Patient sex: M
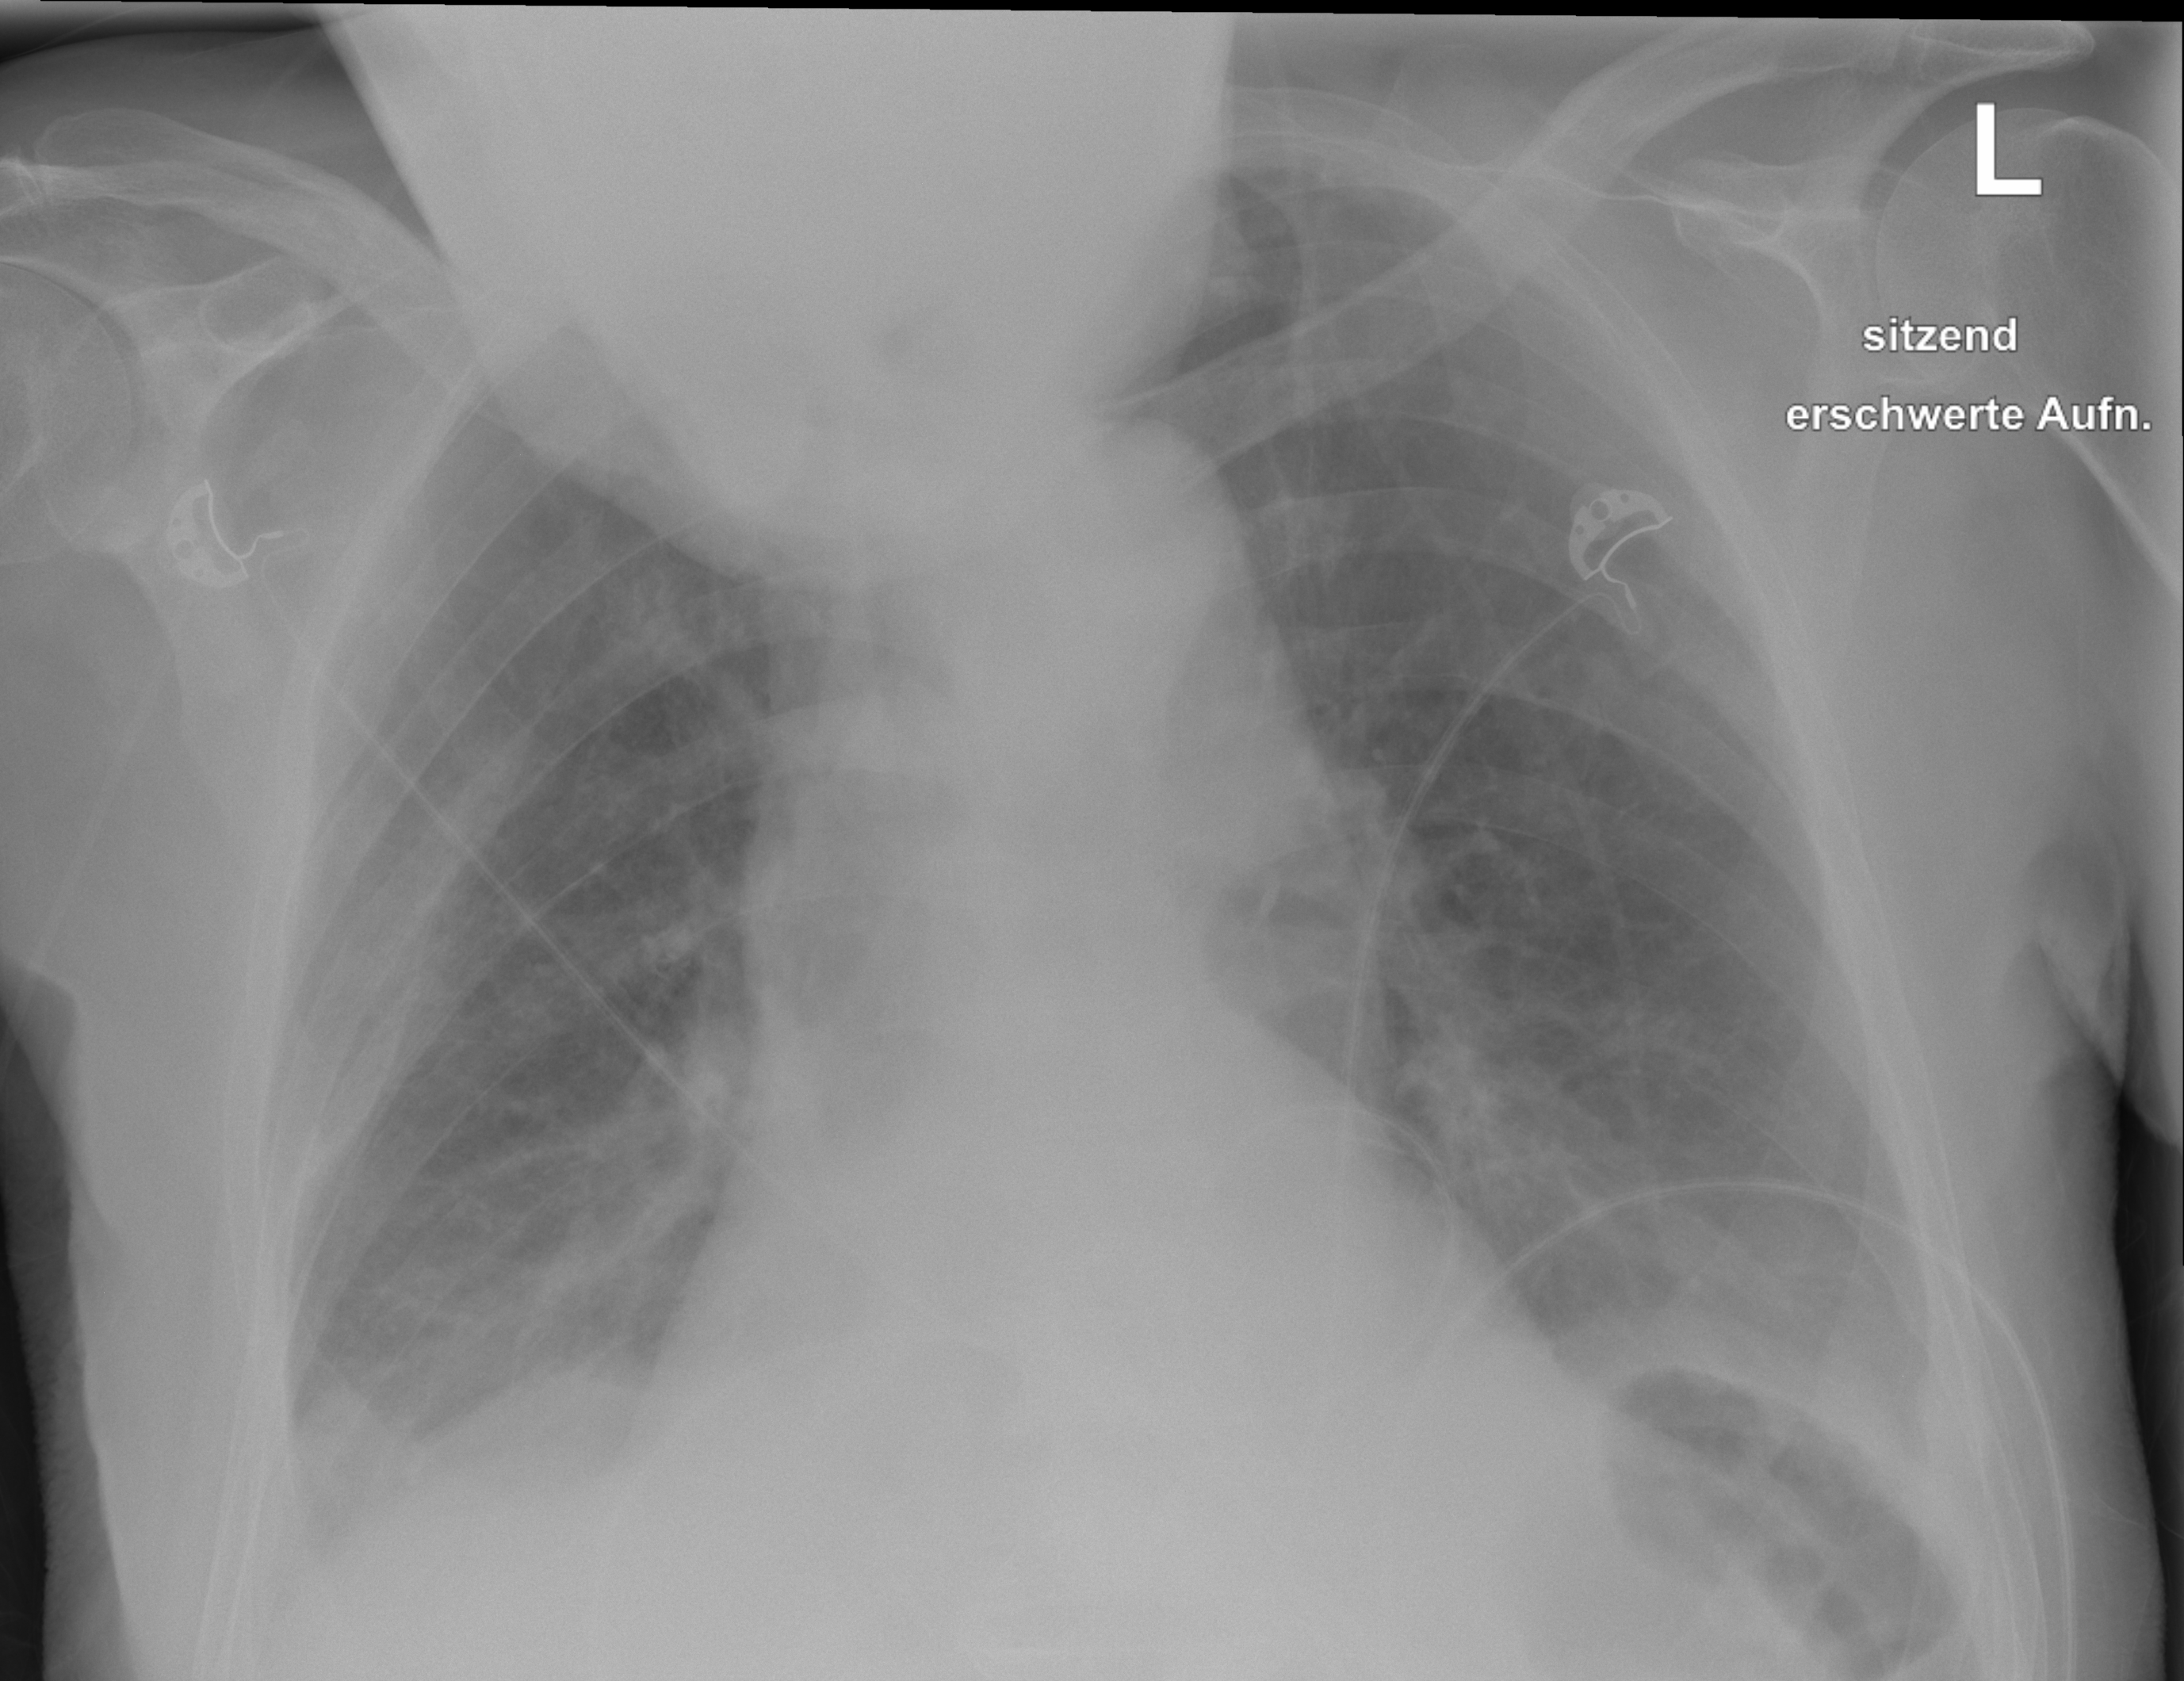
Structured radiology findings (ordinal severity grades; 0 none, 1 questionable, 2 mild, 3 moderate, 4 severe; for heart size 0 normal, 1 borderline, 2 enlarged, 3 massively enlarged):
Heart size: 1
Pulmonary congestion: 2
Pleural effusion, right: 2
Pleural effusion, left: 2
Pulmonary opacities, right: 1
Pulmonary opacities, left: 1
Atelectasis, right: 2
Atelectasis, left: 0